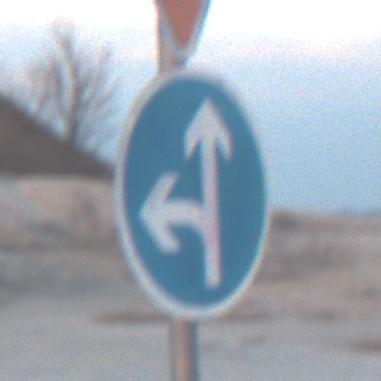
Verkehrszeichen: VorgeschriebeneFahrtrichtungGeradeausOderLinks
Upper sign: VorfahrtGewaehren
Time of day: SunriseSunset
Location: Outdoor (Beach)
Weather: PartlyCloudy
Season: NotSpecified
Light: Natural